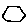
Label: hexagon